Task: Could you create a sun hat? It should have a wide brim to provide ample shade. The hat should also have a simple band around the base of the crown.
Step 58:
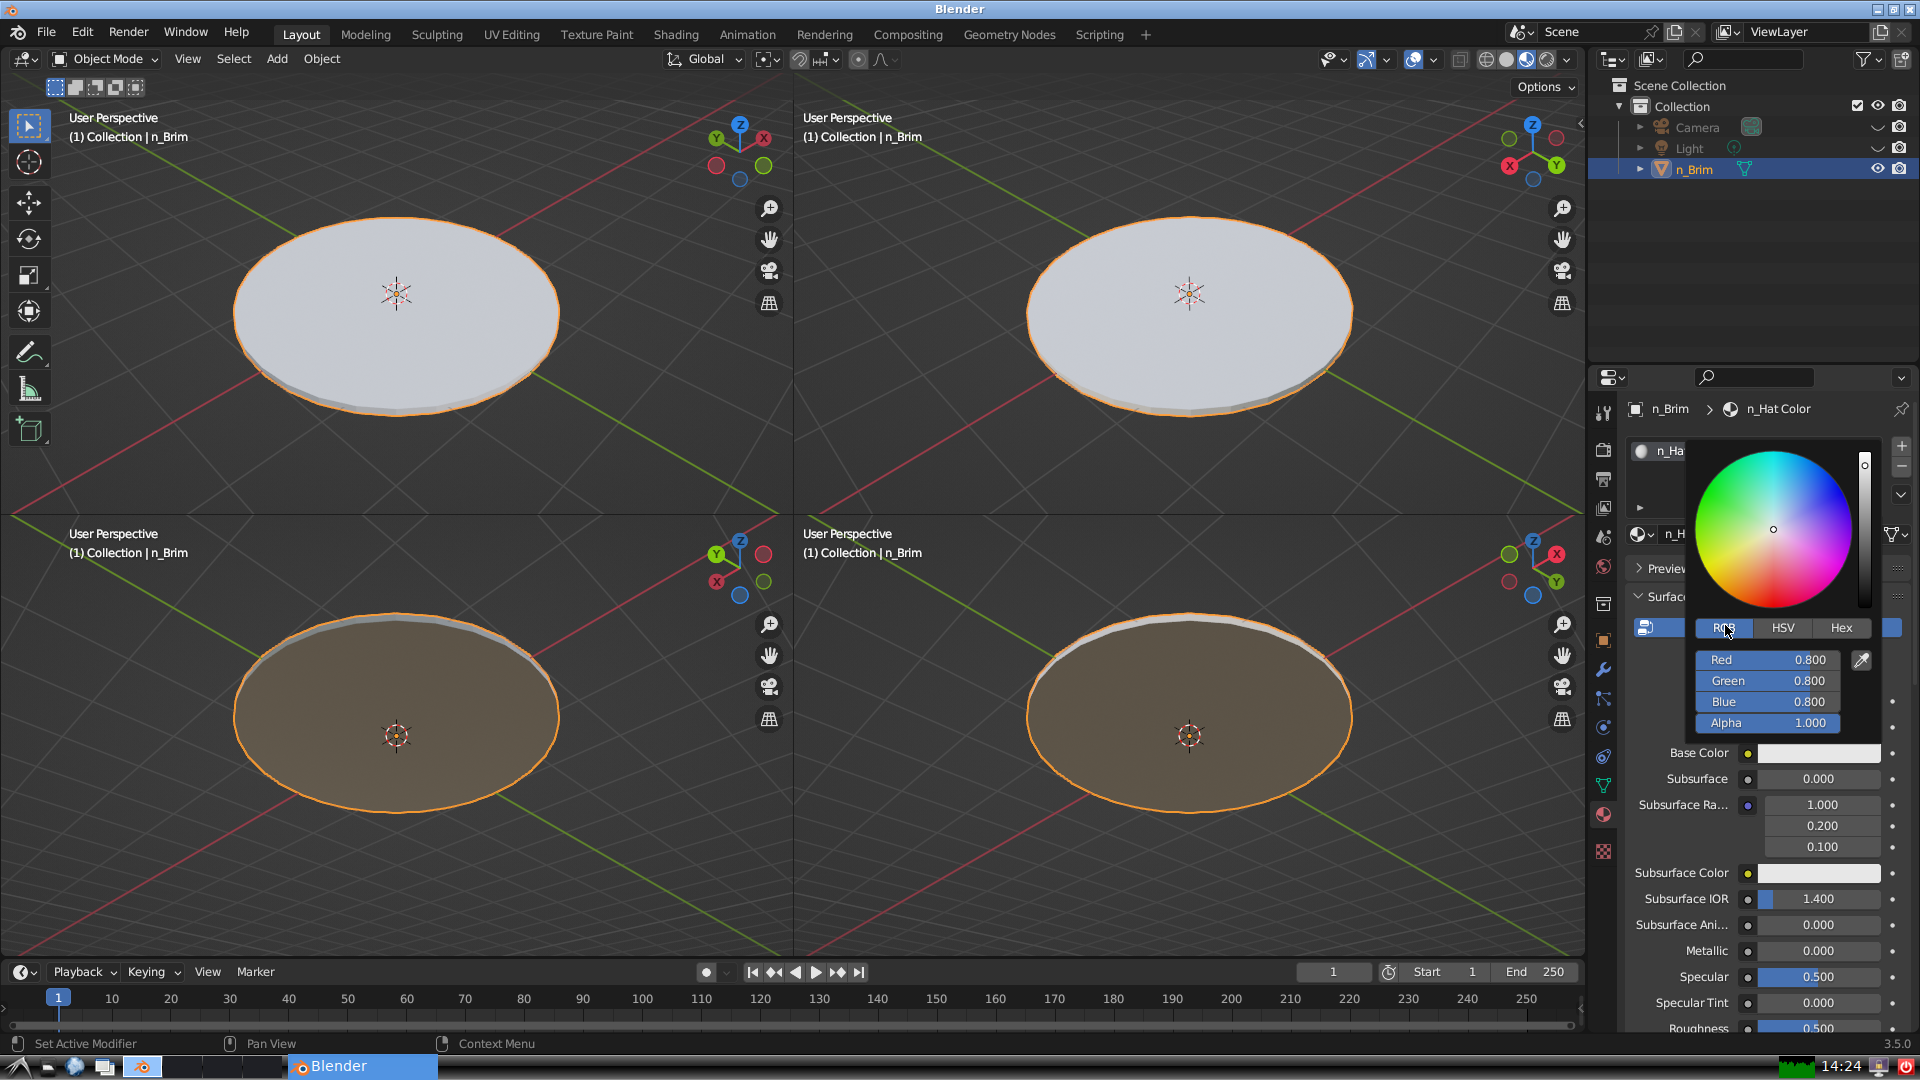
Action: {"mouse_move": [1770, 658]}